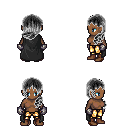
a pixel art fantasy rpg character, female body template, human, dark skin, black cape, gold greaves, gray left-swept hairstyle, metal gloves, brown shoes, four views (front, back, left, right), 2x2 character sprite sheet, small pixel art, hard edges, no anti-aliasing